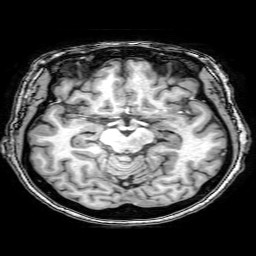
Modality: T1w
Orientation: coronal
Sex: female
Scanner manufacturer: philips
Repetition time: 0.008158 s
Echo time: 0.00373 s